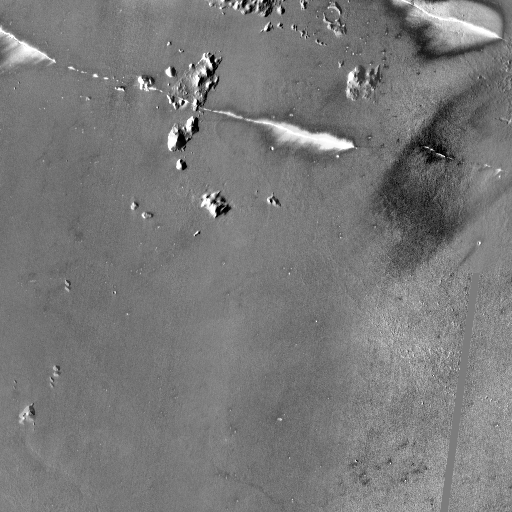
Crater classes present: Background, Buried